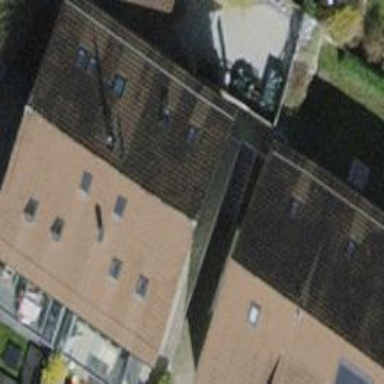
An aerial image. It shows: Building with tiled roof.